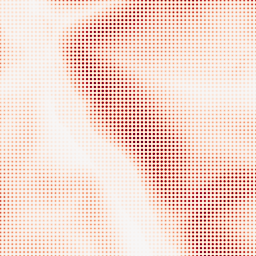
Category: morphological
Decomposition family: morphological_gradient
Decomposition parameters: size: 15
shape: disk
Upsampling method: sinc_hamming
Upsampling parameters: scale: 8
kernel_size: 4
Upsampling scale: 8